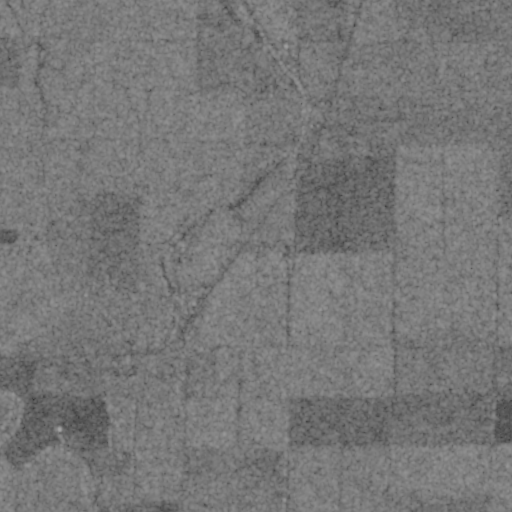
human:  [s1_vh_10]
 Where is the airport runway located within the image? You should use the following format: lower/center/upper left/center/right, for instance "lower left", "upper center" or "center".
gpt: The airport runway is located in the lower center of the image.
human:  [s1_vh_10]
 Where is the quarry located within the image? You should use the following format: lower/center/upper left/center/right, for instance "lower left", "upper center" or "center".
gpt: There is no quarry in the image.

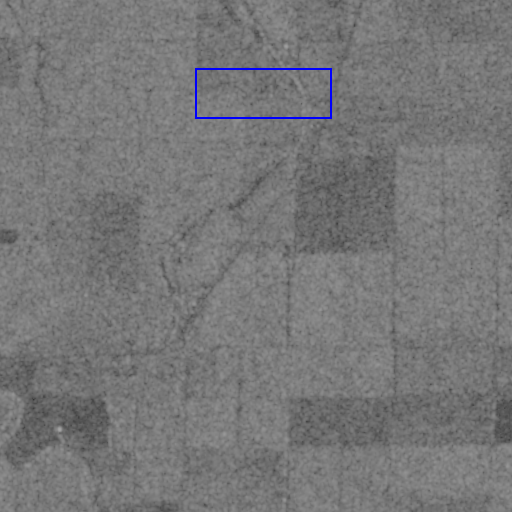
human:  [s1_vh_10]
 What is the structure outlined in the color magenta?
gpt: There is no magenta outline.
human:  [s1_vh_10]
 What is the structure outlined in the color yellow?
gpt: There is no structure outlined in yellow.